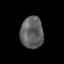
Tissue: prostate
Cell type: T cells
Senescence score: 0.3154
Nuclear area (px): 707
Mean DAPI intensity: 96.199